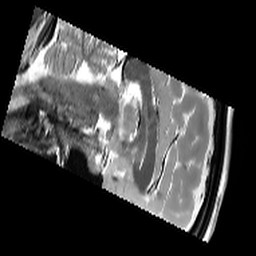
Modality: T2starw
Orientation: sagittal
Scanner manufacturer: siemens
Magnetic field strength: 3 T
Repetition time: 9.86 s
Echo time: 0.05 s